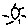
Label: sun